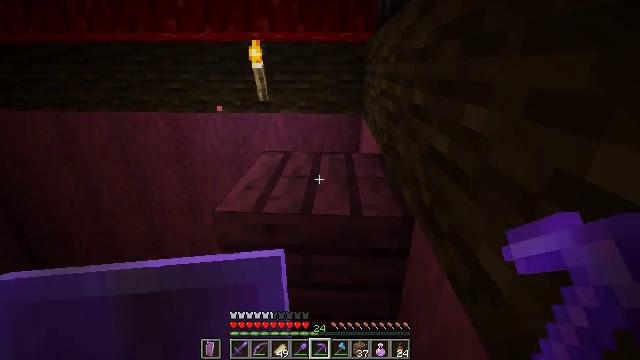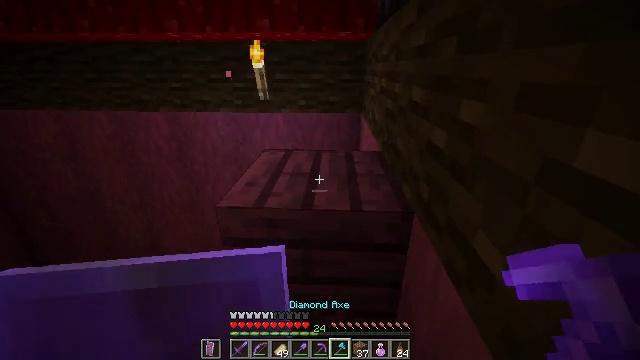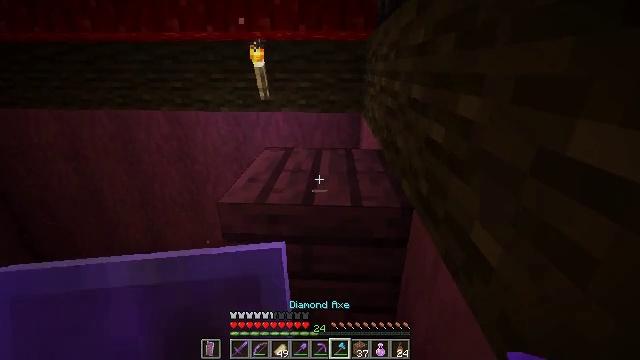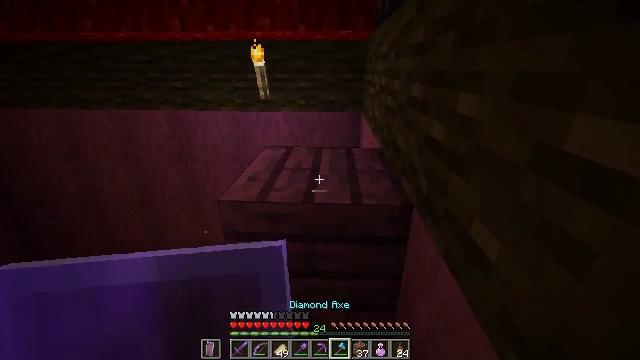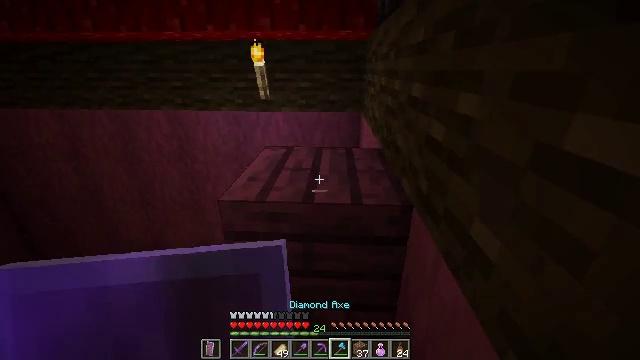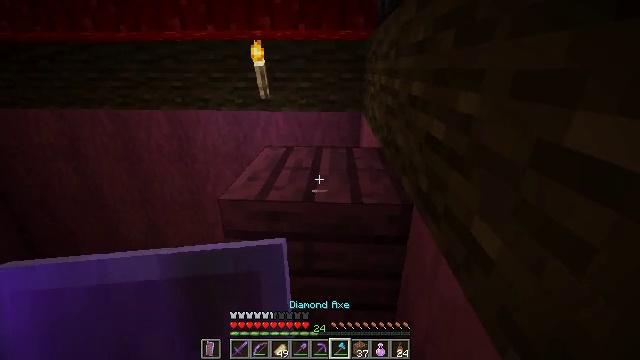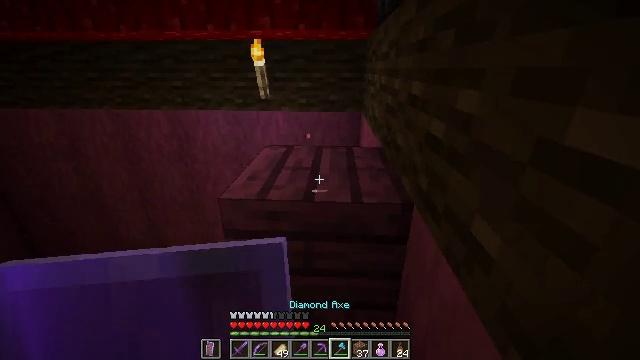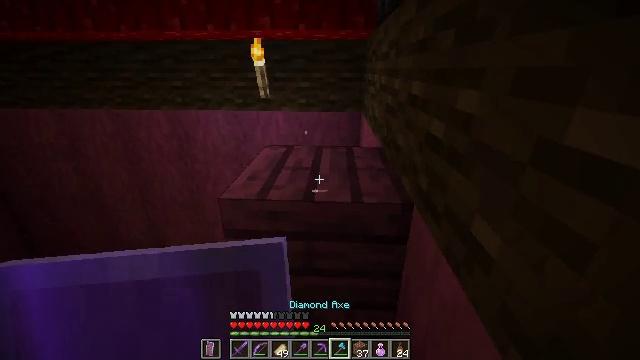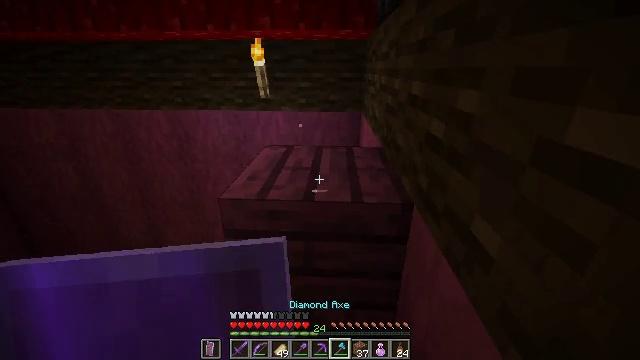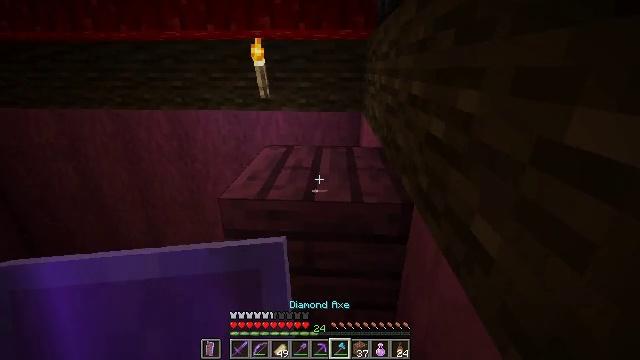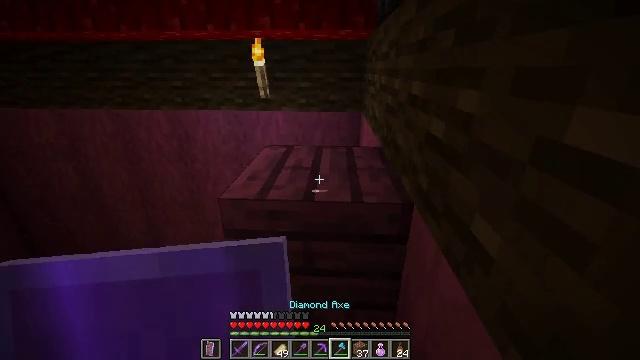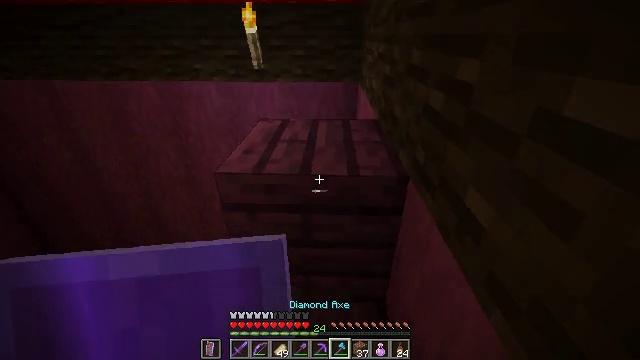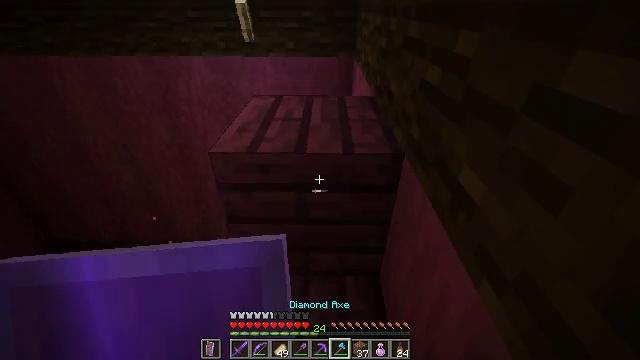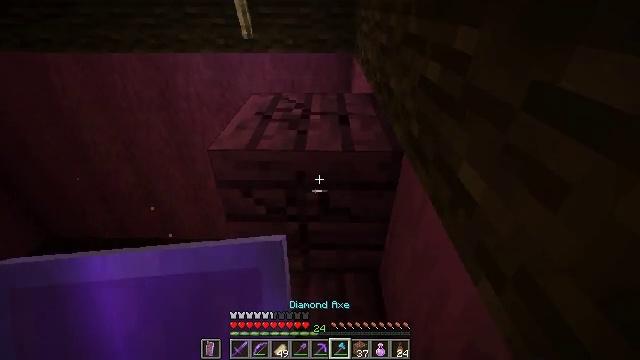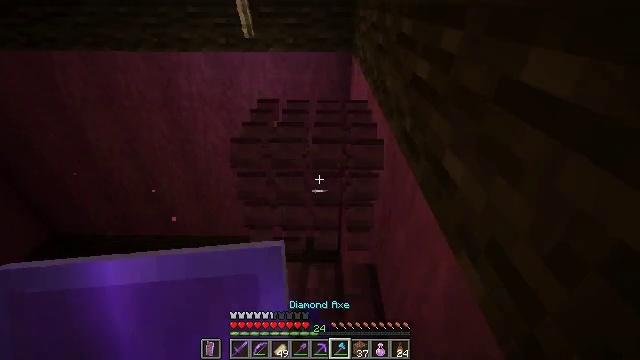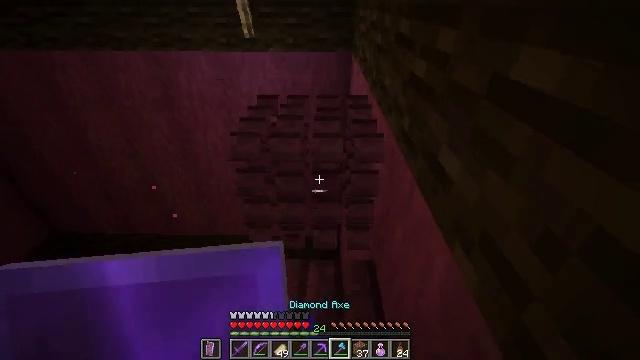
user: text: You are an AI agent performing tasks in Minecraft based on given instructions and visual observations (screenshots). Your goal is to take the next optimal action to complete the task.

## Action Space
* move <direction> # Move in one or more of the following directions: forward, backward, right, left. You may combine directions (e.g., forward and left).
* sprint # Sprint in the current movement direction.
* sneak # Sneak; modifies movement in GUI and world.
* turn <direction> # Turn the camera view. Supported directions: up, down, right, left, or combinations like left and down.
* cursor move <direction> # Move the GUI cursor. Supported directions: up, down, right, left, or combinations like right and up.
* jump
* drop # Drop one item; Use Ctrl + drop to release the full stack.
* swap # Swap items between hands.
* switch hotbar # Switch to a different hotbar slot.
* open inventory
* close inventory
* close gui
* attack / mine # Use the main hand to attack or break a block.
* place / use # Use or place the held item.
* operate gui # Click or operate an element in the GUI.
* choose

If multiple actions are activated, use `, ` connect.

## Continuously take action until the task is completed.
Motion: motion action
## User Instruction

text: Collect crimson planks from the environment.
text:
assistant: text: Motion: no_op
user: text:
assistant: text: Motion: no_op
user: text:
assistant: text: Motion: no_op
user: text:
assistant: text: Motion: no_op
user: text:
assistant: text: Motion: no_op
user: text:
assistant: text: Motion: no_op
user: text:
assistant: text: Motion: no_op
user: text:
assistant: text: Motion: no_op
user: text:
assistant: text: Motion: no_op
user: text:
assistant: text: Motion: no_op
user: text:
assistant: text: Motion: turn down
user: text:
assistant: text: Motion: turn right and down
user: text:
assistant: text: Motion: attack / mine
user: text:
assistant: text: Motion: move back, attack / mine
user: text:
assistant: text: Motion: move back, attack / mine
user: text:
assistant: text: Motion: move back, attack / mine
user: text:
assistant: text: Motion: move back, attack / mine
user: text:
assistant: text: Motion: move back, attack / mine
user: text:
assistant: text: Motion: move back, attack / mine
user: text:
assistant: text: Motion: move back, attack / mine
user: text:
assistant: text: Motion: attack / mine
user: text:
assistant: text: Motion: attack / mine
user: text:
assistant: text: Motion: attack / mine
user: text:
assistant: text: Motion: attack / mine
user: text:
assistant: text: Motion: attack / mine
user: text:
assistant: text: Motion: attack / mine
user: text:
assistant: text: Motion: attack / mine
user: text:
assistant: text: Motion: attack / mine
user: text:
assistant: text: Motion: attack / mine
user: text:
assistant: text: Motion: attack / mine